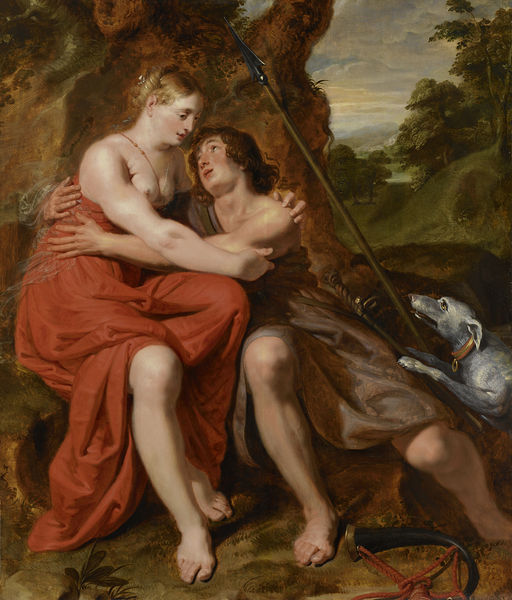
Titel: Venus en Adonis
Künstler: Josse de Pape
Standort: Amsterdam
Institution: Rijksmuseum
Schlagwörter: akt, baum, blau, mann, umhang, bäume, grün, landschaft, braun, brust, frau, grau, kleid, blick, hund, rot, wiese, arme, barock, horn, weite, gewand, paar, blatt, wald, beine, brüste, füße, liebe, umarmung, halsband, rast, lanze, tiefe, kordel, knie, zehen, jagd, jüngling, jäger, verliebt, jagdhund, zugewandt, speer, diana, libe, aktaion, rotes halsband